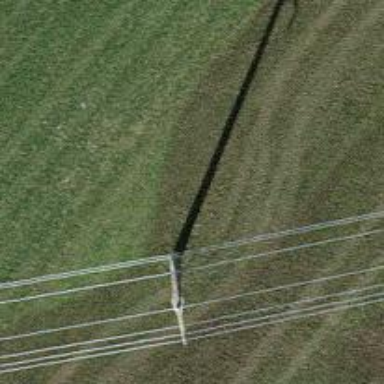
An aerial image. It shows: Power pole.